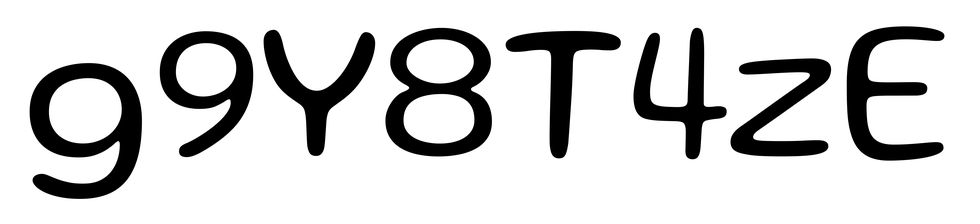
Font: Gluten_Light